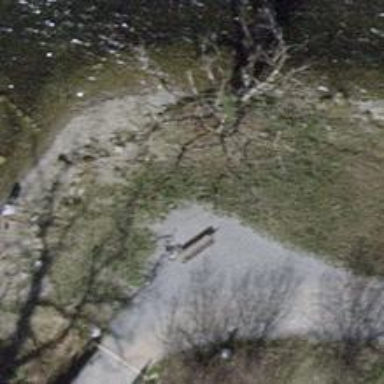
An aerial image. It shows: Brown bench.